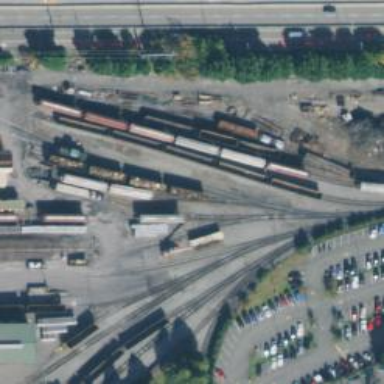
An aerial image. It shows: Railway yard used for servicing trains.